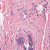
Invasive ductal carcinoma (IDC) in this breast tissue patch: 1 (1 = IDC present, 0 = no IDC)